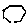
Label: hexagon